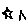
Label: star